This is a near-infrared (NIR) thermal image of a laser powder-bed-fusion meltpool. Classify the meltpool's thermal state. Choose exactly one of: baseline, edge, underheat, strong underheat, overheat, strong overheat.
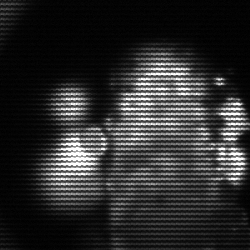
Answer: strong underheat